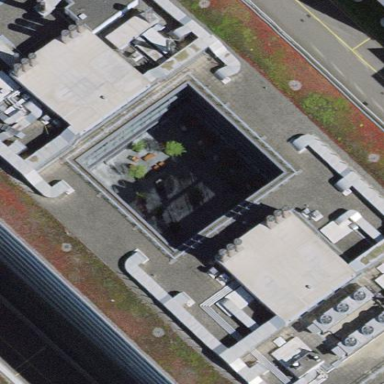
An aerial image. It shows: Office building.